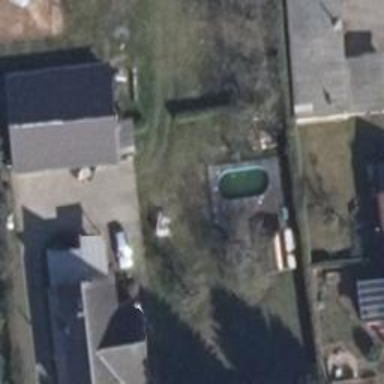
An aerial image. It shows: Swimming pool located in leisure land.